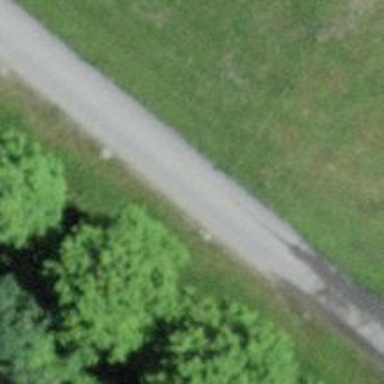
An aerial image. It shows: Well-maintained track road with grade 1 tracktype.